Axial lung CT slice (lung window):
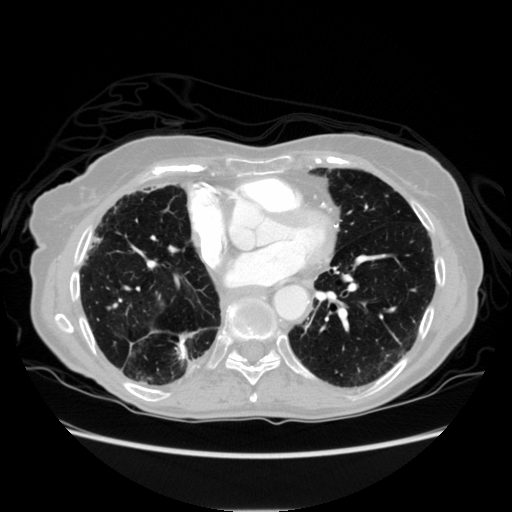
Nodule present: no